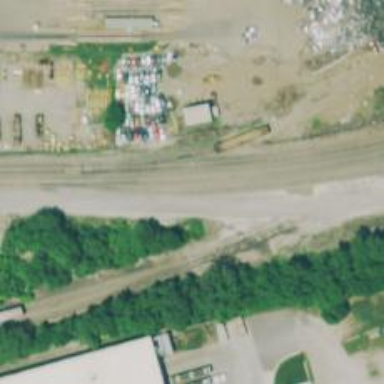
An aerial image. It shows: Railway yard.